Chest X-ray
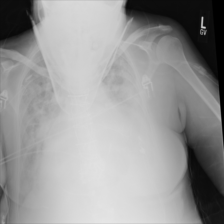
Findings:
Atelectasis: negative
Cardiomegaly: positive
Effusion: negative
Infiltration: negative
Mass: negative
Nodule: negative
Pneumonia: negative
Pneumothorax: negative
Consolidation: positive
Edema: negative
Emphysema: negative
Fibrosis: negative
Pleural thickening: negative
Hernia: negative